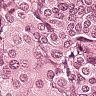
Metastatic tissue present: yes